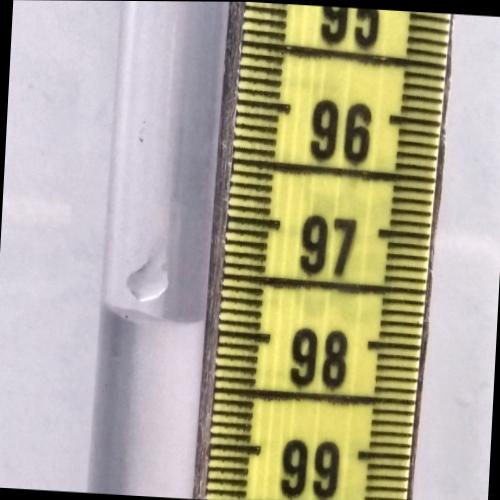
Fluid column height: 97.9 cm